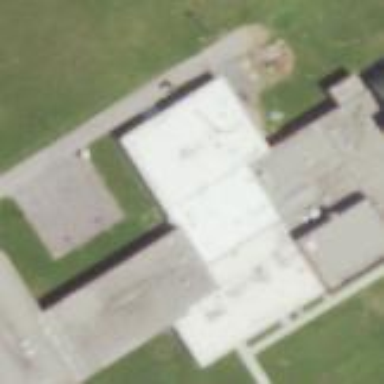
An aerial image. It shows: School building.